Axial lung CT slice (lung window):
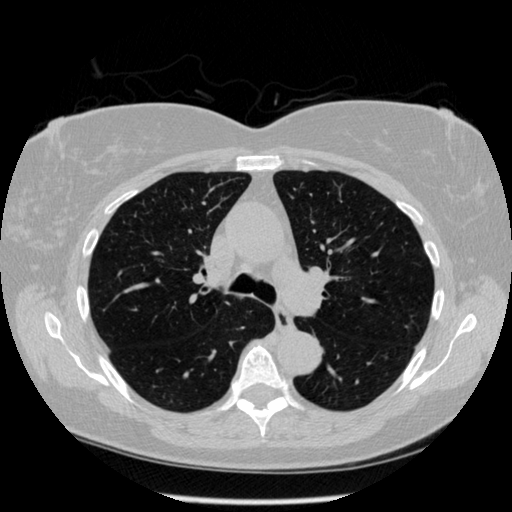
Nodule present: no